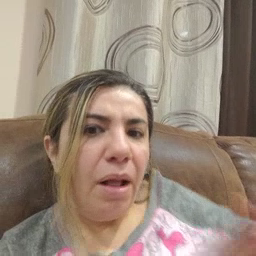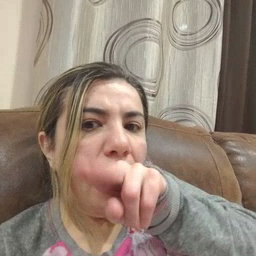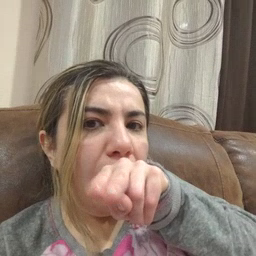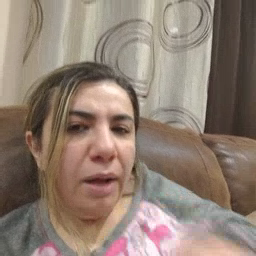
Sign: tongue